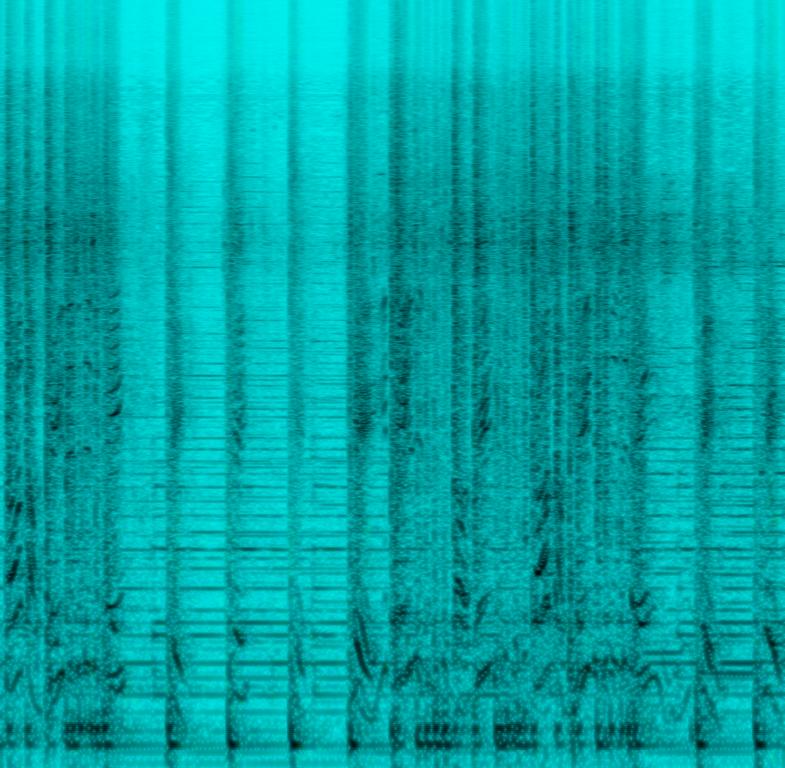
This is an Indian classical music piece. The female vocals are singing in a syncopated manner at the same time with the rhythmic background of the tabla, the cajon and the acoustic drums. The melodic background is provided by a sitar. The piece is used as an accompaniment for the kathak dance. It could be used for the same task in dancing courses.